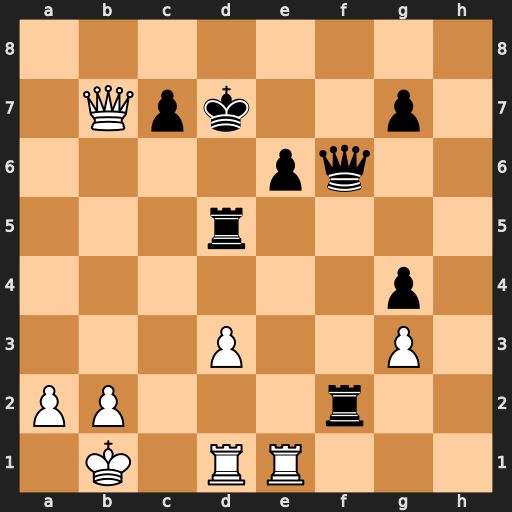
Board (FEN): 8/1Qpk2p1/4pq2/3r4/6p1/3P2P1/PP3r2/1K1RR3
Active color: w
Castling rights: -
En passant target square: -
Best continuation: Rc1 Rxb2+ Qxb2